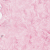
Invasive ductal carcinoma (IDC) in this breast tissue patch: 0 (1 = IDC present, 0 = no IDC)